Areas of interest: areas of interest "Jiangxi Da Ao Building Materials Co., Ltd."
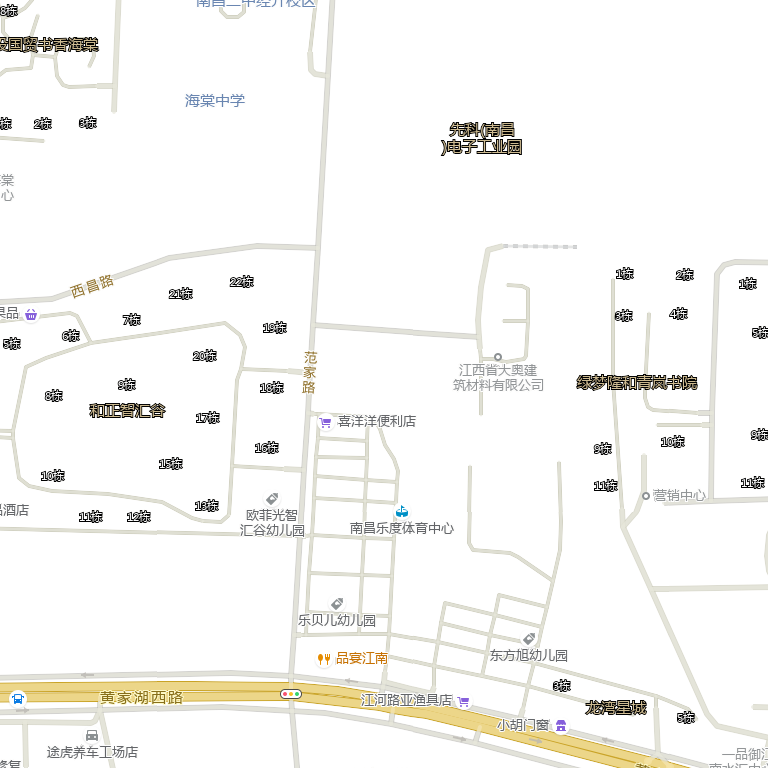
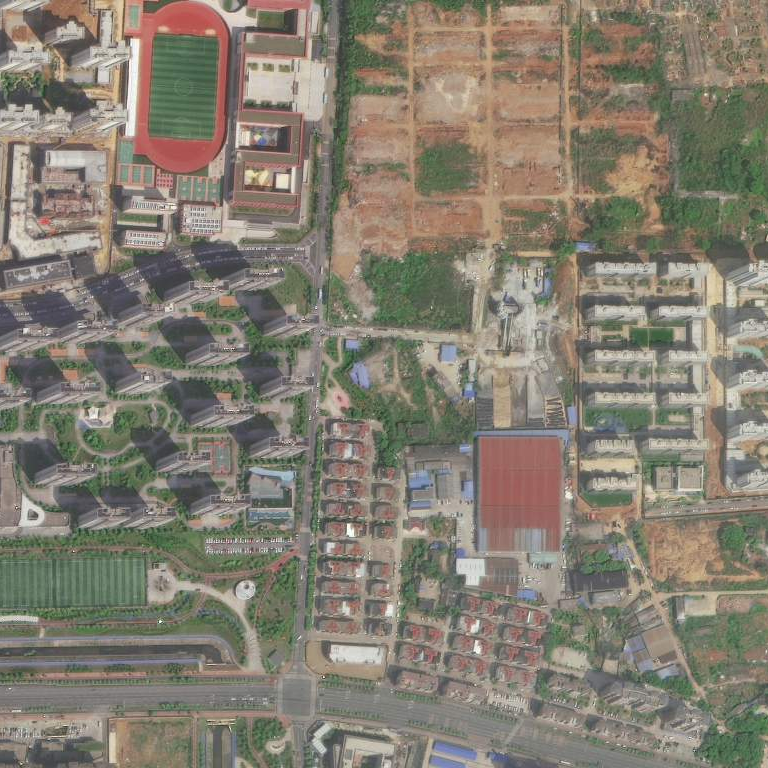